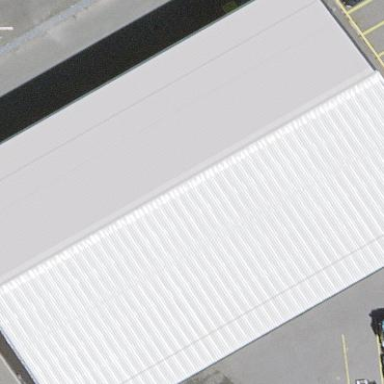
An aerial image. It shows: Industrial building.